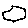
Label: hexagon